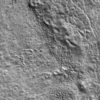
Label: not_dusty